Interaction volume radius: 5 \u00c5
Interaction volume height: 10 \u00c5
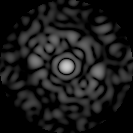
Disorder parameter: 0.8843